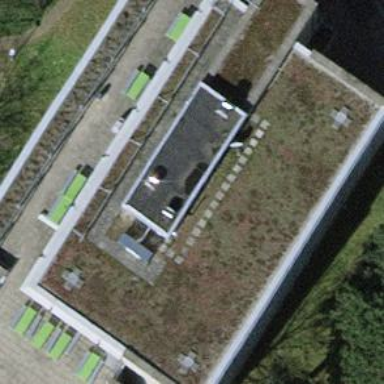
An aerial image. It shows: University building.